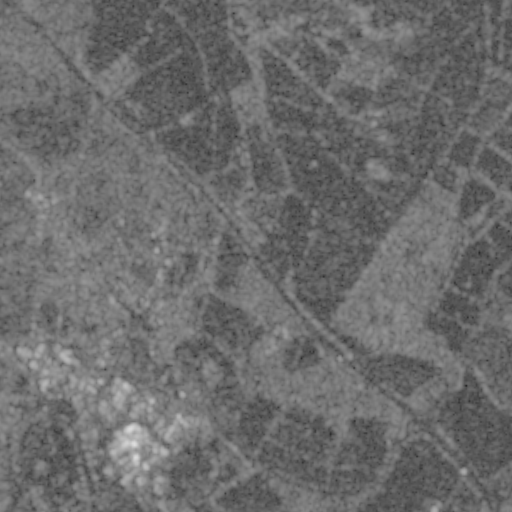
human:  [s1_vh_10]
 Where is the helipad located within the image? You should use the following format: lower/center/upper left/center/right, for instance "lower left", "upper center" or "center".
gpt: The helipad is located in the lower left of the image.
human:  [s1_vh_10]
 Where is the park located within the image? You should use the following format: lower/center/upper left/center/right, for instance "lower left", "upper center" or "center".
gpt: The park is located in the center left of the image.
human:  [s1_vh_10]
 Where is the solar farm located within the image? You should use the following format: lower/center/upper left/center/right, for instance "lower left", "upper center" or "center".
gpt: The solar farm is located in the upper right of the image.
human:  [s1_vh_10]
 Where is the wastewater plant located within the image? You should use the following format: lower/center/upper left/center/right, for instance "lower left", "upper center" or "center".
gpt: The wastewater plant is located in the upper center of the image.
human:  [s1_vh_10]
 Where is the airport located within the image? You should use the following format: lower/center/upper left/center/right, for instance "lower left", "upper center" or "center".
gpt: There is no airport in the image.

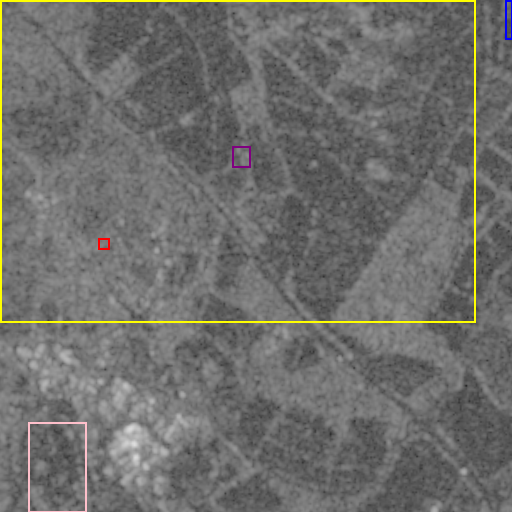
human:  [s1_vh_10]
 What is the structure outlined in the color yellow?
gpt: The structure outlined in yellow is a crop field.
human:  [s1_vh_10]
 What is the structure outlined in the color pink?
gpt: The structure outlined in pink is a parking lot.
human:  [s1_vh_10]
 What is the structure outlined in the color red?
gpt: The structure outlined in red is a power substation.
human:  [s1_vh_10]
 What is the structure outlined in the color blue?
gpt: The structure outlined in blue is a solar farm.
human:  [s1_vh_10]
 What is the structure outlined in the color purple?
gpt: The structure outlined in purple is a wastewater plant.
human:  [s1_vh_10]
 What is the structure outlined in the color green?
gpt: There is no green outline.